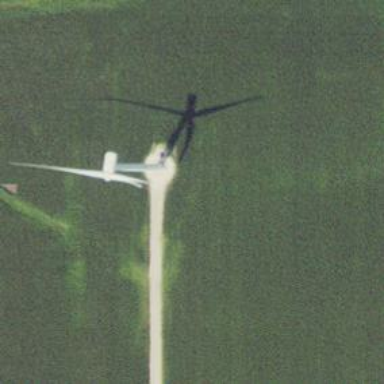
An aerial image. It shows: Wind generator powered by wind. The generator type is horizontal axis and it uses wind turbines.